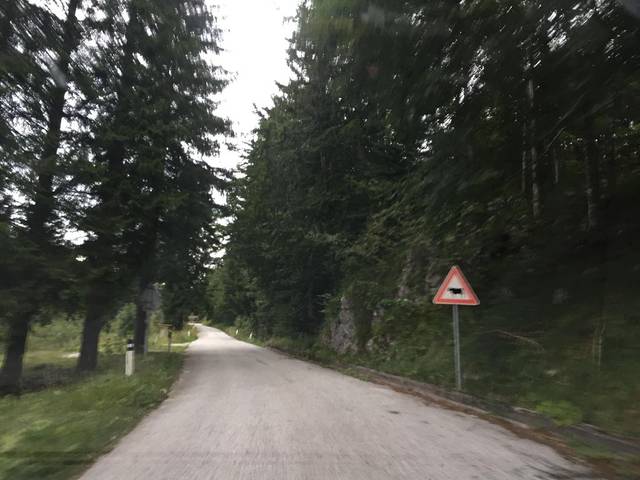
Region: Italy
Coordinates: 46.421, 12.748